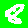
Digit: 8